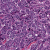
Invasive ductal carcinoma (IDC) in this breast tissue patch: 1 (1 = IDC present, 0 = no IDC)